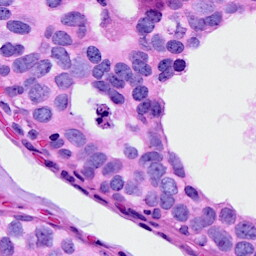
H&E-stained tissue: Breast